Question: How do I write comments for my class methods in C++ using Microsoft Visual Studio 2010 and make them appear in the tooltip? Maybe it should work, but I do not see my comments appear in the tooltip.

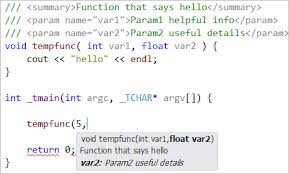
Answer: You have to write "///" and immediately going to appear what you want. Sorry if i didn't understand your question.